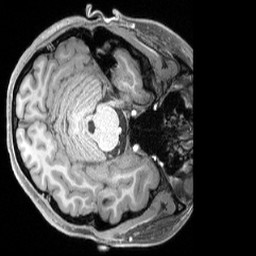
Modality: T1w
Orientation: axial
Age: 19
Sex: female
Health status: ill
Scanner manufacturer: siemens
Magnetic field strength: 3 T
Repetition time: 2.4 s
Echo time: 0.00222 s